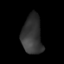
Tissue: lung
Cell type: Smooth muscle cells
Senescence score: 0.5797
Nuclear area (px): 769
Mean DAPI intensity: 52.025